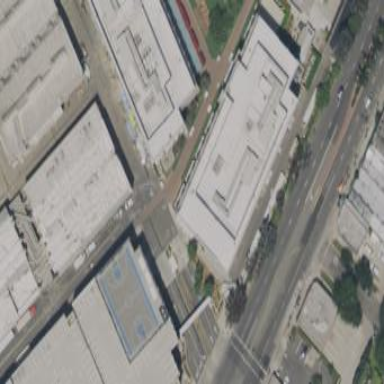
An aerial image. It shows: Office building.